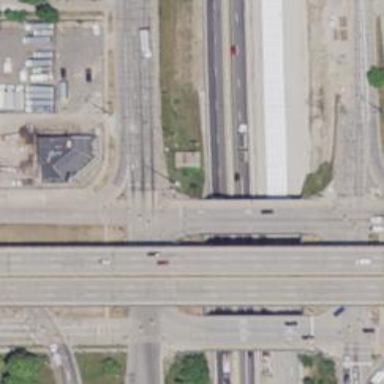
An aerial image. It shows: Trunk highway bridge.